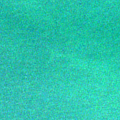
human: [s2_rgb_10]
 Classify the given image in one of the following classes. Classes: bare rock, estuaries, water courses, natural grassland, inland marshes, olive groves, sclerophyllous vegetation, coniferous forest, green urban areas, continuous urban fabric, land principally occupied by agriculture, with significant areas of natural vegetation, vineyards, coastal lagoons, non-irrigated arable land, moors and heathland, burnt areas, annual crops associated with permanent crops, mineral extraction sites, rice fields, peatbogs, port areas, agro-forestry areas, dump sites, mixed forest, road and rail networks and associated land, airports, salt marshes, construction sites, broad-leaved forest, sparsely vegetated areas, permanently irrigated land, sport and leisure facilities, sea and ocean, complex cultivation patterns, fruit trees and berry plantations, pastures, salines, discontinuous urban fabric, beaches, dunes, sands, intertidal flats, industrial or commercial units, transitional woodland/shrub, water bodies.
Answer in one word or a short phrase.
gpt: sea and ocean